Question: More specifically, i'm using polymer paper-shadow.
I'm trying to remove two sides of a 'paper-shadow' box to create a simple arrow box, but I can't seem to get rid of it. I've tried removing the 'position: absolute', but that doesn't seem to get rid of the overlapping behavior.

Here's what my html/css look like:
HTML:
'''
<div class="content-container">
<paper-shadow z="1">
<div class="content">
<h1>{{heading}}</h1>
<content></content>
</div>
<paper-shadow class="triangle" z="1"> </paper-shadow>
</paper-shadow>
</div>
'''
CSS:
'''
.content-container
flex: 3 0 45%
order: 1
position: relative
.content, .triangle
background-color: #fafafa
.content
padding: 20px
.triangle
position: absolute
height: 20px
width: 20px
top: 50%
left: 100%
transform: translate(-50%, -50%) rotate(-45deg)
'''
The 'box-shadow' comes from 'paper-shadow': <URL>
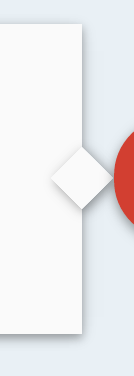
Answer: What you are trying to do cannot be done using CSS, or at least not in the way you think it can be done. If you have two elements with box-shadow overlapping than one of them needs to be above the other (z-index) and there is no way you can remove overlapping partialy from let's say - half of an element.
However, there is a "hacky" way of doing this by rendering the box shadow as is and then covering it with a simple rectangle to cover an overlapping shadows. Pseudo classes are best to do that, but that only works if background color you are using is the same for both elements plus you need to have enaugh padding in your element so that this artificial rectangle doesn't overlap your content.
<URL>
Sample HTML:
'''
<div class="box">
<div class="triangle"></div>
</div>
'''
And CSS:
'''
.box {
background:white;
width:200px;
height:100px;
box-shadow:0px 0px 15px rgba(0, 0, 0, 0.4);
position:relative;
padding:25px;
}
.triangle {
position: absolute;
height: 20px;
width: 20px;
top: 50%;
left: 100%;
transform: translate(-50%, -50%) rotate(-45deg);
background: white;
box-shadow:0px 0px 15px rgba(0, 0, 0, 0.4);
}
.box:after {
position:absolute;
content:'';
background: white;
height:40px;
width:25px;
right:0;
top:50%;
margin-top:-20px;
}
'''